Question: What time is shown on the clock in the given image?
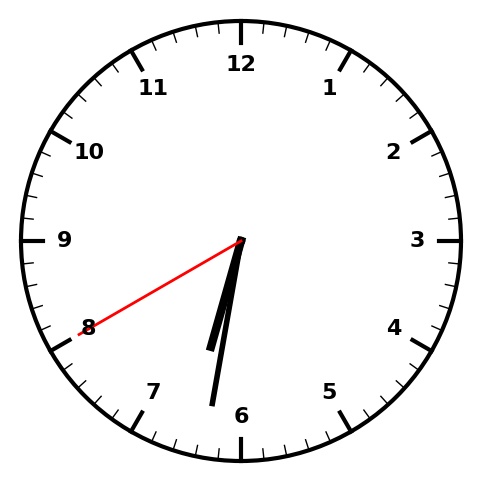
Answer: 06:31:40